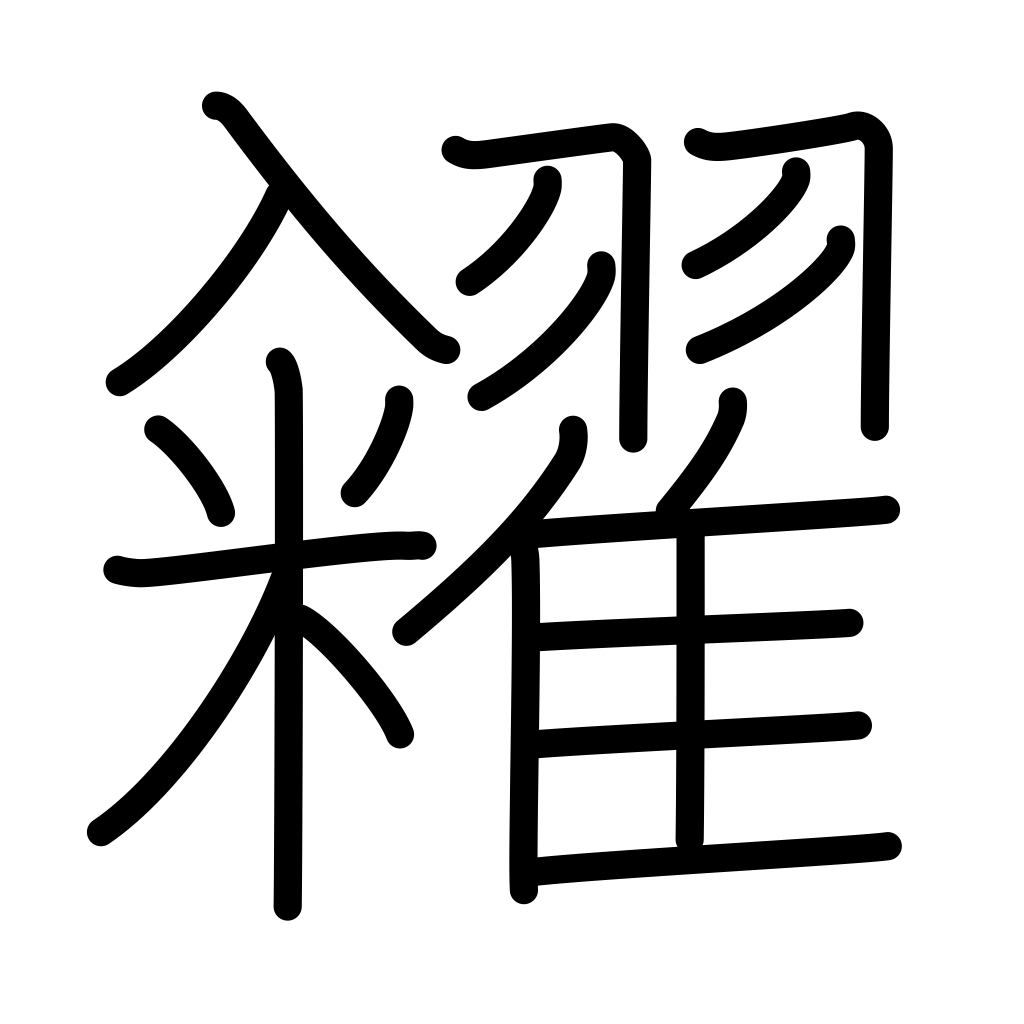
Meaning: auction